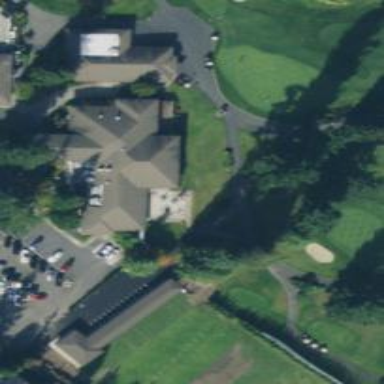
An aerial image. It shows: Service road designated as golf cart path.